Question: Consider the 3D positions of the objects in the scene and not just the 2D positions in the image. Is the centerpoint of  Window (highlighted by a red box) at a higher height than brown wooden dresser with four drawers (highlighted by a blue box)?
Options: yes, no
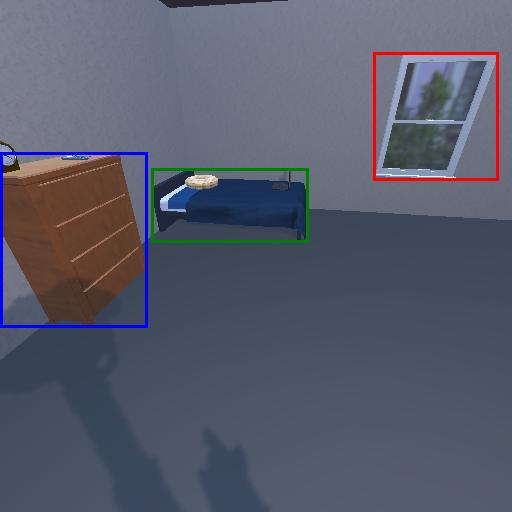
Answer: yes